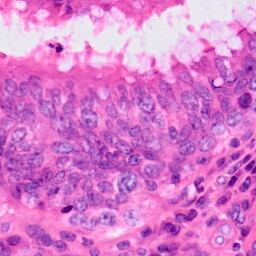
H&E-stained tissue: Lung